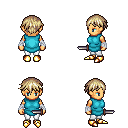
a pixel art fantasy rpg character, female body template, human, tanned skin, teal tunic, white pants, white blonde short bangs hairstyle, white cloth bandages, gold boots, dagger, four views (front, back, left, right), 2x2 character sprite sheet, small pixel art, hard edges, no anti-aliasing